Question: I have Visual Studio 2012 Pro and Windows 8 Pro. I went to install the Windows 8 SDK, and it installed fine on one of my computers, on which I installed the SDK before installing the Visual Studio 2012 Update 1. But on my second computer, where I installed the Visual Studio 2012 Update 1 before the SDK, I got the following error: KB2744908 Element not found.
Not sure if I would worry about this, or not.
I've attached a screenshot, so you can see the issue. Thanks!

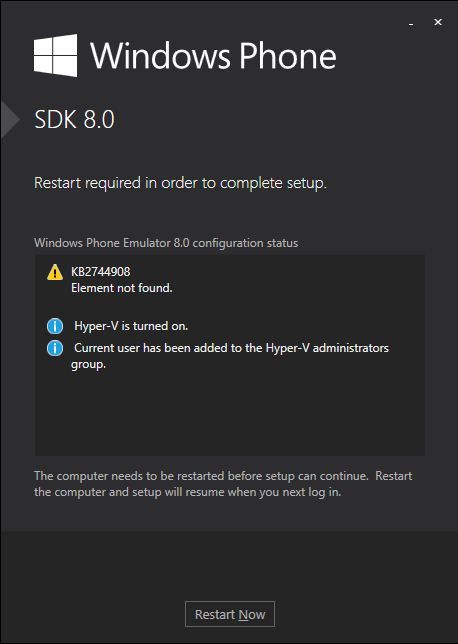
Answer: It seems to have fixed itself. After rebooting and allowing the installer to finish after reboot, the SDK works fine. I have successfully created, edited, built, and deployed an application (albeit it was very simple) using the SDK.